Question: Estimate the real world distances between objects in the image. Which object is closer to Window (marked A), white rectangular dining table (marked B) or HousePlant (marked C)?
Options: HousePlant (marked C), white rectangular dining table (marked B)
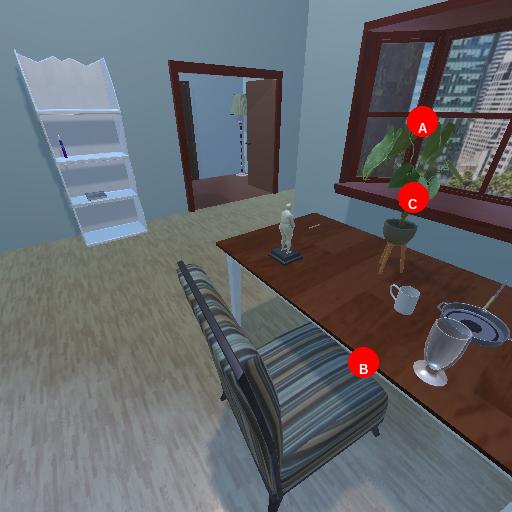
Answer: HousePlant (marked C)